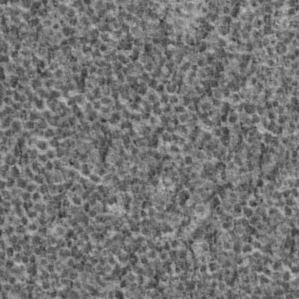
Label: frost